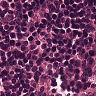
Metastatic tissue present: no